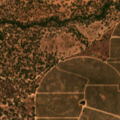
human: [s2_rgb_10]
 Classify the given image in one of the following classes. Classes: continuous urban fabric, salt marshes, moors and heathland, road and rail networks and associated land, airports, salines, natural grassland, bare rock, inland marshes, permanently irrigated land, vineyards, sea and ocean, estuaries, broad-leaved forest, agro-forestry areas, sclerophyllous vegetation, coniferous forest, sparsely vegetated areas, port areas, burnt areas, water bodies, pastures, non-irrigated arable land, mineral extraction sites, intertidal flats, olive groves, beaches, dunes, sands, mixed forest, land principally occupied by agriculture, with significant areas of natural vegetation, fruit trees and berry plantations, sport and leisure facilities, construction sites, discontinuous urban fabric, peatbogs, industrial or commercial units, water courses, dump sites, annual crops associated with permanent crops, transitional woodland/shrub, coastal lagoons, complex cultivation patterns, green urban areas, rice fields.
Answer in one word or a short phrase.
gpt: olive groves, agro-forestry areas, mixed forest, transitional woodland/shrub